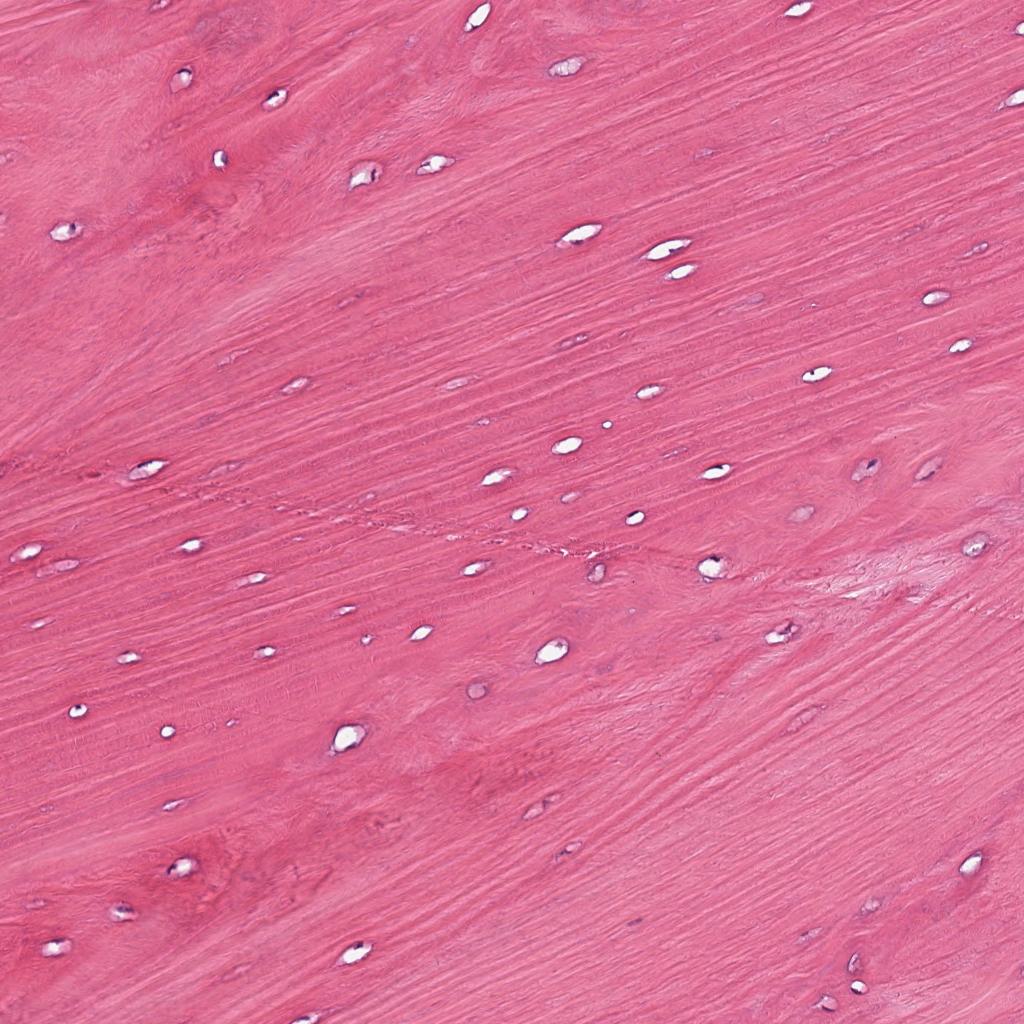
Label: Non-Tumor